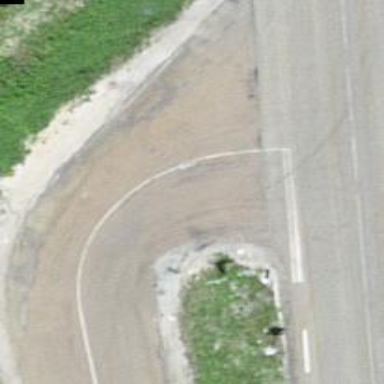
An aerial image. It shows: Tertiary road with asphalt surface.